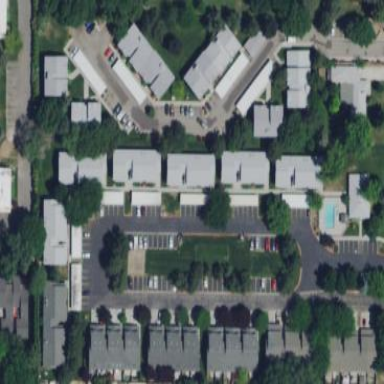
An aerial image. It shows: Residential area with apartments.